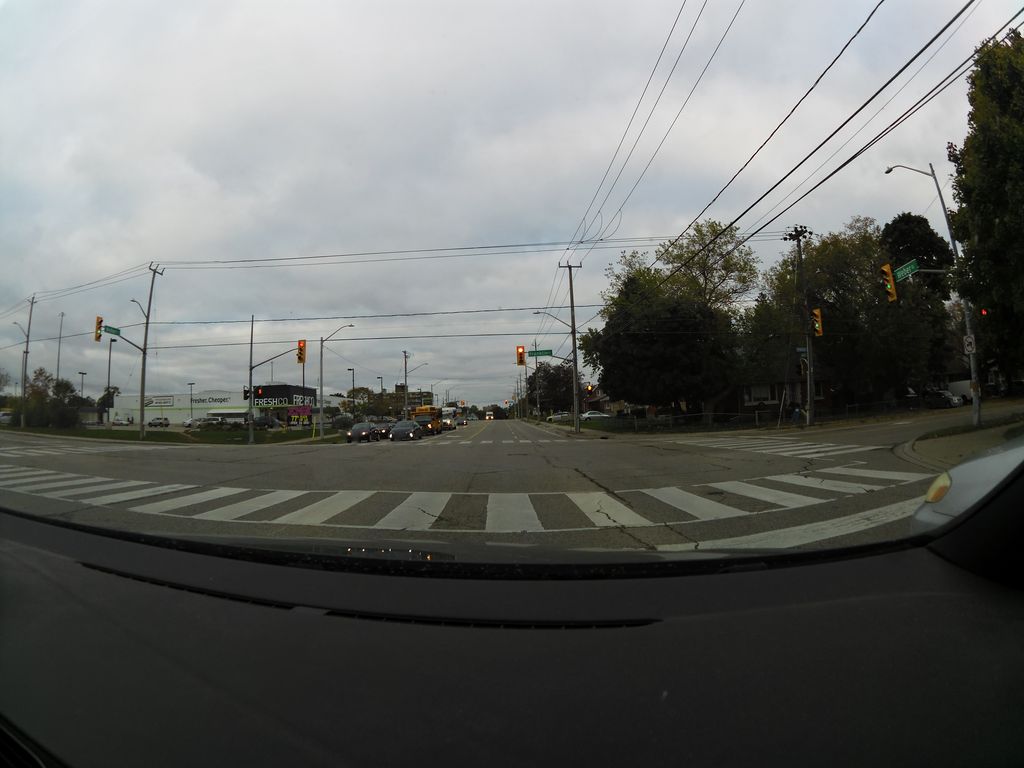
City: kitchener-waterloo